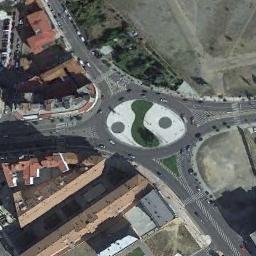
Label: roundabout